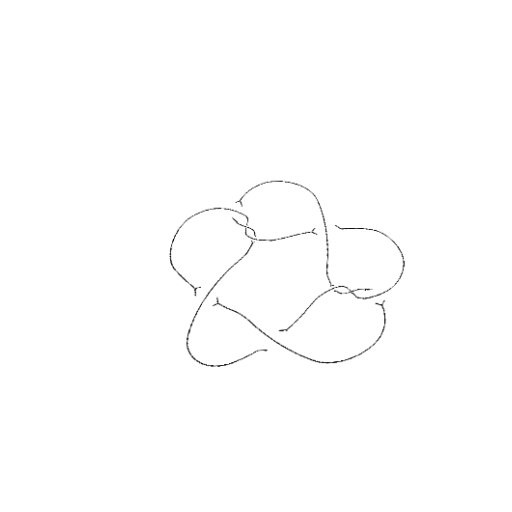
Crossing number: 9